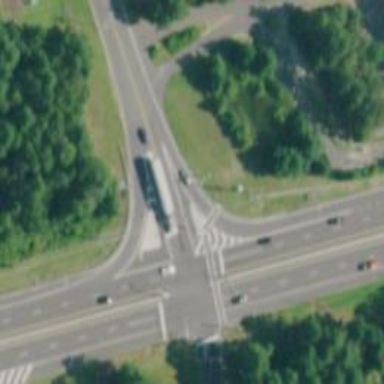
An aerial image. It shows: Trunk link highway.